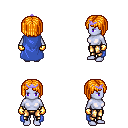
a pixel art fantasy rpg character, female body template, dark elf, purple skin, blue cape, gold greaves, light blonde pageboy hairstyle, purple tiara, gold gloves, four views (front, back, left, right), 2x2 character sprite sheet, small pixel art, hard edges, no anti-aliasing